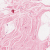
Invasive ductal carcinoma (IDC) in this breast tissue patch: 0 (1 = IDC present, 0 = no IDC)